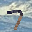
Label: 7